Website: bh-photo
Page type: stored-credit-cards
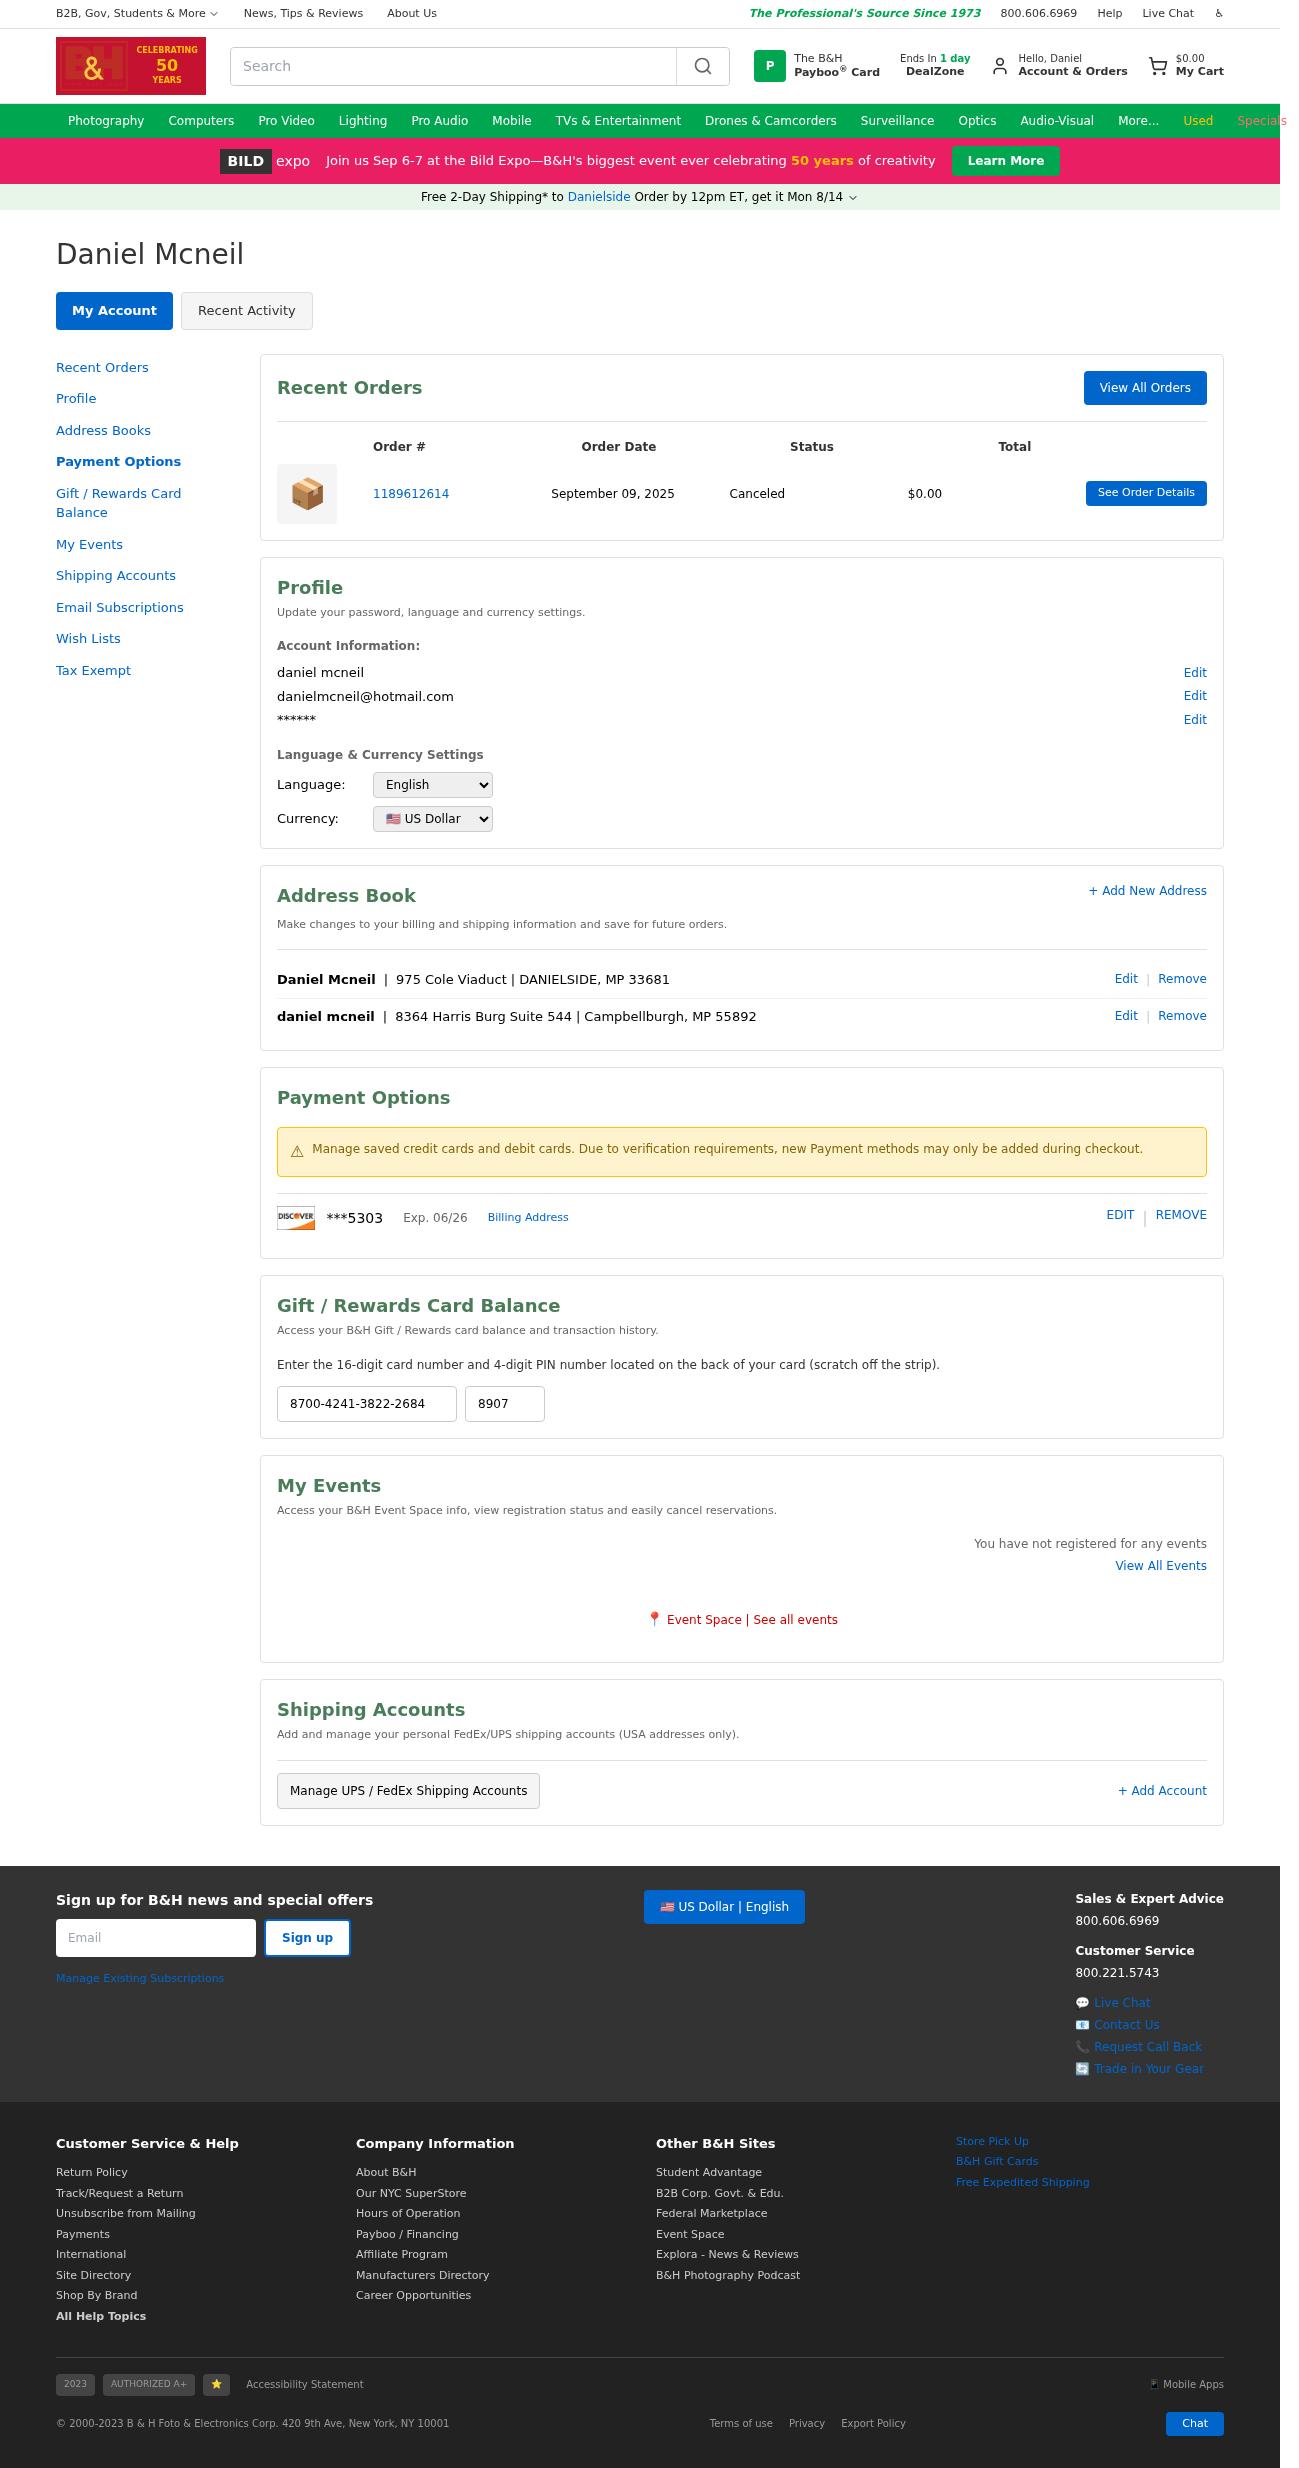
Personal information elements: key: PII_CARD_EXPIRY
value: Exp. 06/26
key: PII_CARD_LAST4
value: ***5303
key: PII_CITY
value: Danielside
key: PII_EMAIL
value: danielmcneil@hotmail.com
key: PII_FIRSTNAME
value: Daniel
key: PII_FULLNAME
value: daniel mcneil
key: PII_FULLNAME
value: Daniel Mcneil
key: PII_LOCATION1_CITY_STATE_ZIP
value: Campbellburgh, MP 55892
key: PII_LOCATION1_STREET
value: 8364 Harris Burg Suite 544
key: PII_STREET
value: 975 Cole Viaduct
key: PII_CITY_STATE_ZIP
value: DANIELSIDE, MP 33681
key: PII_GIFT_CODE
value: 8700-4241-3822-2684
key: PII_GIFT_PIN
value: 8907
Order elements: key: ORDER_SUBTOTAL
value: $0.00
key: ORDER_ID
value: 1189612614
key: ORDER_DATE
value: September 09, 2025
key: ORDER_TOTAL
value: $0.00
Search elements: key: HEADER_SEARCH
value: Search